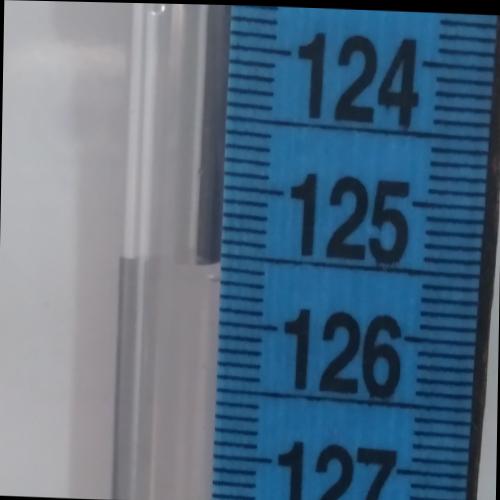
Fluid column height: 125.6 cm